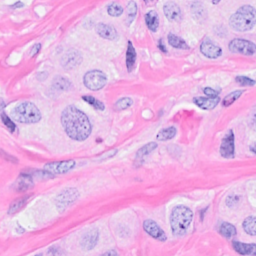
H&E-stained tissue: Breast